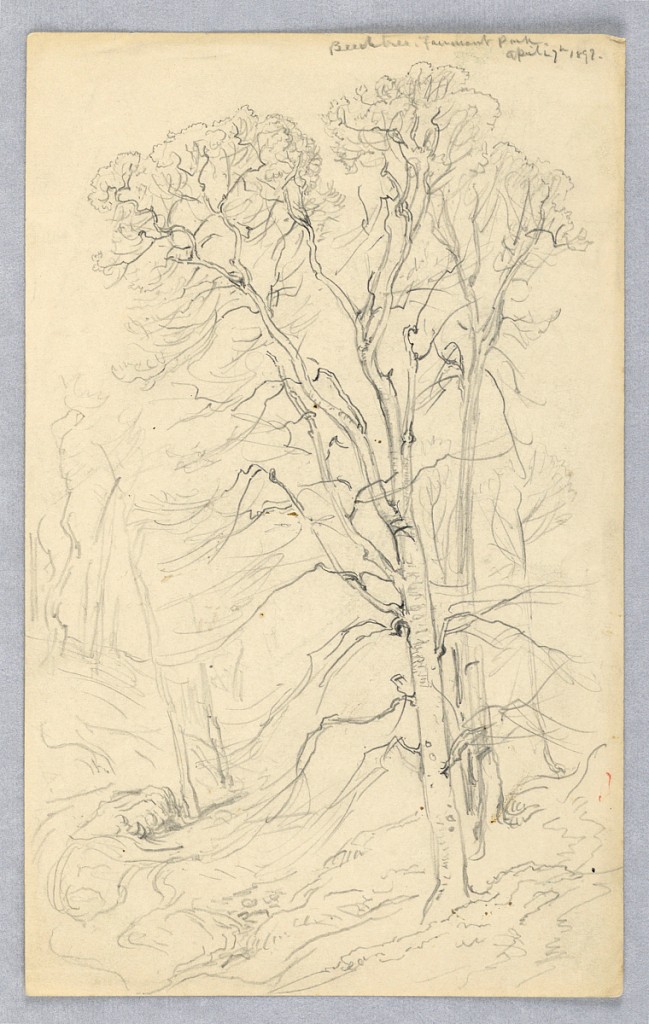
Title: Sketches of Trees
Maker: Samuel Colman, American, 1832–1920
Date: April 27, 1898
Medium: Graphite on Paper.
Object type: Drawing
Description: Vertical rectangle.  Obverse: A wood with a beech tree in the foreground on hilly ground.  Reverse, horizontally:  trees at the edge of the wood are shown at left, a hillside with a meadow and a group of trees in the background, at right.